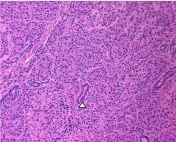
Patient 1. X20 original magnification] composed of localized increases in endocrine tissue with occasional ducts (arrowhead) [ H&E, x200 original magnification.
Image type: pathology (h&e)